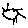
Label: sun